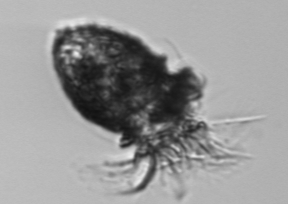
Label: Stenosemella_pacifica